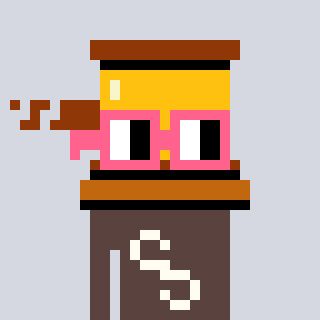
a pixel art character with square pink glasses, a gavel-shaped head and a darkbrown-colored body on a cool background